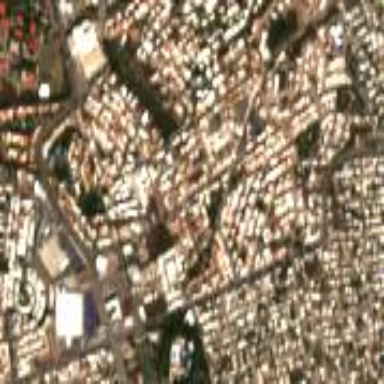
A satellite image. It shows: Residential area in the quarter.